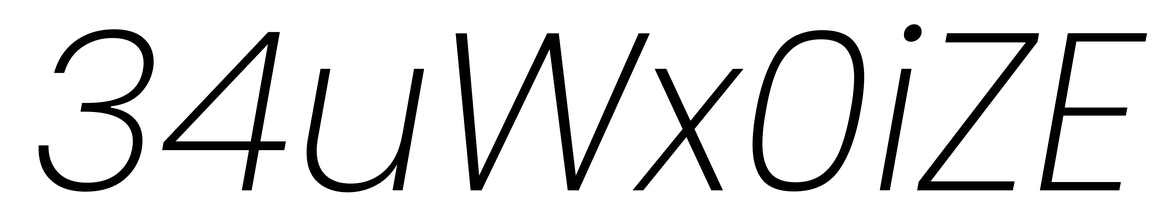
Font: Poppins-ExtraLightItalic